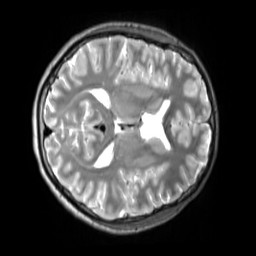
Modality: T2w
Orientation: axial
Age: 23
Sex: male
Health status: ill
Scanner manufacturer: siemens
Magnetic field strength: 3 T
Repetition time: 2.8 s
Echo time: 0.326 s